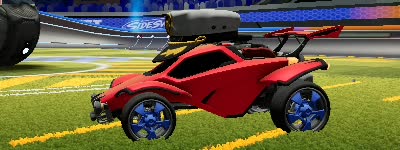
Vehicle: octane